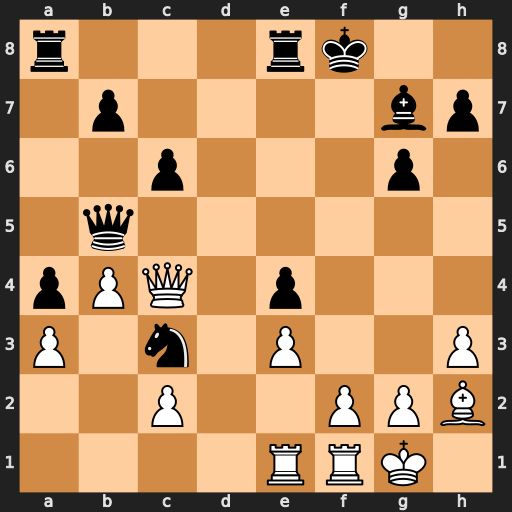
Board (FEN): r3rk2/1p4bp/2p3p1/1q6/pPQ1p3/P1n1P2P/2P2PPB/4RRK1
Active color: w
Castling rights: -
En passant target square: -
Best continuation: Bd6+ Re7 Qe6 Qg5 f3